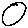
Label: circle